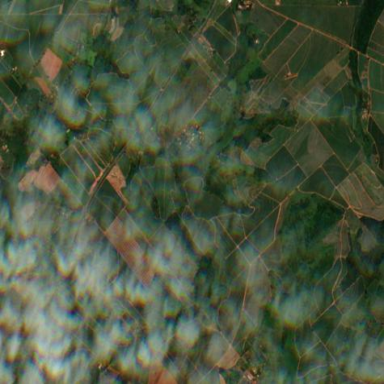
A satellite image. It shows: Farmland with sugarcane crops producing sugar cane.